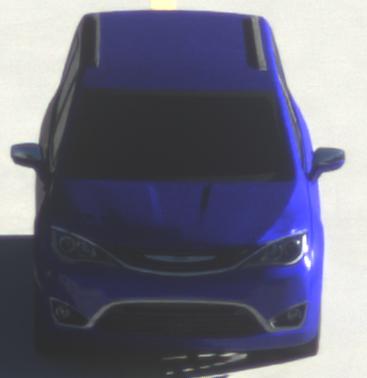
Make: Chrysler
Model: Pacifica
Detailed model: -
Model produced from: 2016
Model produced until: 2020
Doors: 5
Color: blue
Road condition: dry road
Daytime: sunrise or sunset
Contrast: medium contrast